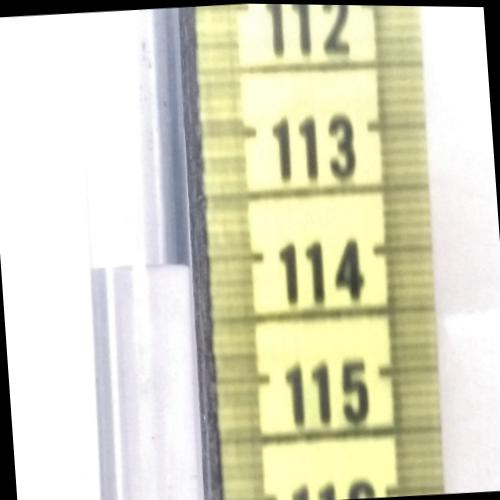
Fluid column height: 114.0 cm